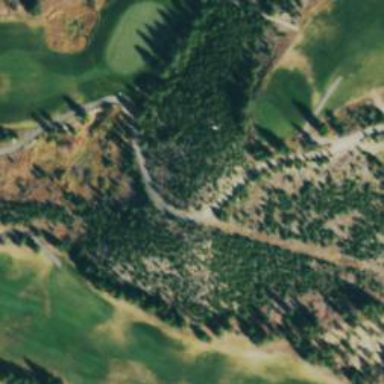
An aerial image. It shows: Service road used as golf cart path.